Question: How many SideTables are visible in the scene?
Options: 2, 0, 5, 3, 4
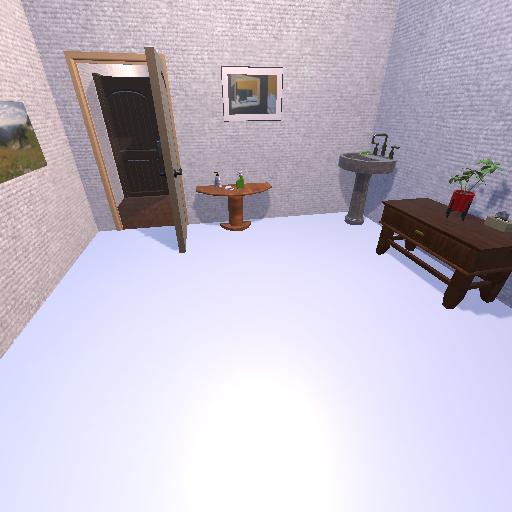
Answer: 2